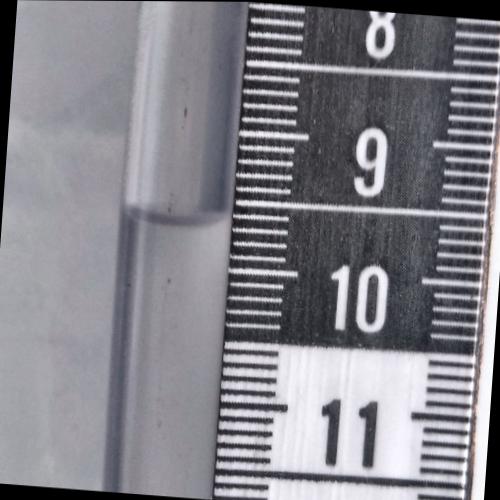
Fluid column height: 9.7 cm